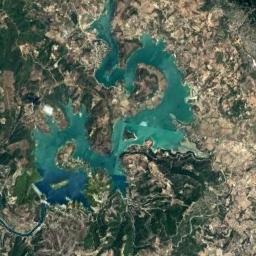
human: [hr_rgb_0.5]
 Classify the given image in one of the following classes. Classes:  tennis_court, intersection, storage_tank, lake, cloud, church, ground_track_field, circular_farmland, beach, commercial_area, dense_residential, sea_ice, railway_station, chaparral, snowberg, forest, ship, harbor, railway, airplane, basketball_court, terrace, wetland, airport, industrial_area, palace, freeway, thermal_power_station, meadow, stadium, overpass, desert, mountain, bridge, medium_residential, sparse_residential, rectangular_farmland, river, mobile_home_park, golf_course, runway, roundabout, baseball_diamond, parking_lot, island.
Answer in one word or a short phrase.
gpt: lake